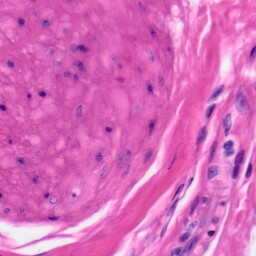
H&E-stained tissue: Skin